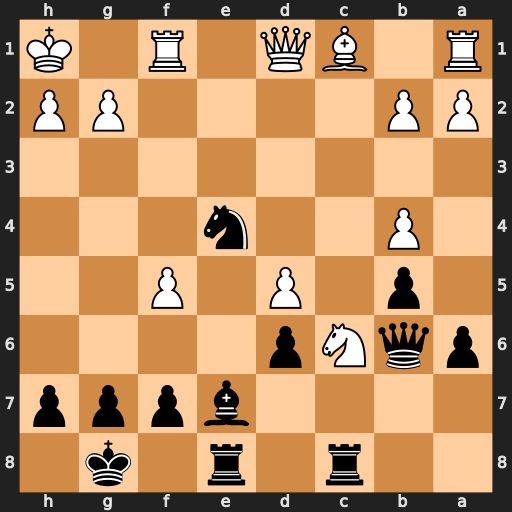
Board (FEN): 2r1r1k1/4bppp/pqNp4/1p1P1P2/1P2n3/8/PP4PP/R1BQ1R1K
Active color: b
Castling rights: -
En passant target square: -
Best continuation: Nf2+ Rxf2 Qxf2